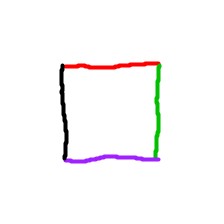
Shape: square